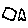
Label: square